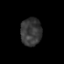
Tissue: prostate
Cell type: T cells
Senescence score: 0.2986
Nuclear area (px): 568
Mean DAPI intensity: 55.496